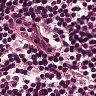
Metastatic tissue present: no